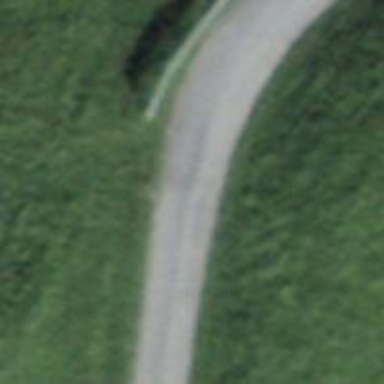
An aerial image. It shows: Well-maintained track road of grade 1.